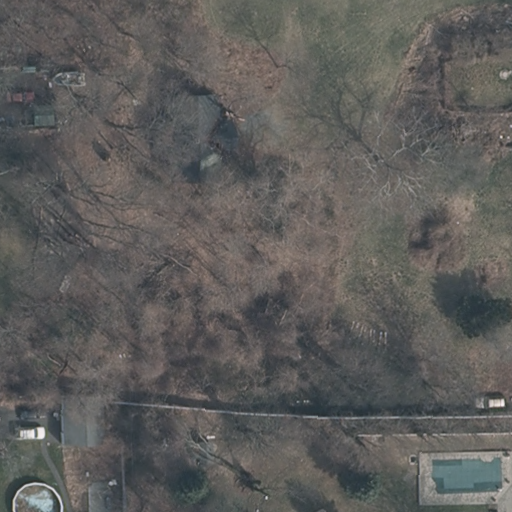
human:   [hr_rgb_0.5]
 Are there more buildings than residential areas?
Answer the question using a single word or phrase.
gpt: yes

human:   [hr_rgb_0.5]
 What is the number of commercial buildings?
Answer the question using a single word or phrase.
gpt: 0

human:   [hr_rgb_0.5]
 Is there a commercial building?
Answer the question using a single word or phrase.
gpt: no

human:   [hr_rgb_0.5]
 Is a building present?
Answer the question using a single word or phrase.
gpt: yes

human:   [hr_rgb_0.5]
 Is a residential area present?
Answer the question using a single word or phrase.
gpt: yes

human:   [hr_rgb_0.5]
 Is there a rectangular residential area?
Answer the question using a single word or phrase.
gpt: yes

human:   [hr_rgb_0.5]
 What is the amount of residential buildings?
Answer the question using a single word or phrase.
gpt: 1

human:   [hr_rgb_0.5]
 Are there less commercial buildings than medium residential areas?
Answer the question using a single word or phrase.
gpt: no

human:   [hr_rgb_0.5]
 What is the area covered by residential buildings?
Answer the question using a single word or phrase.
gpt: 209m2

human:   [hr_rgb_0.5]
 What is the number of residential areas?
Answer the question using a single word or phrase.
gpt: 1

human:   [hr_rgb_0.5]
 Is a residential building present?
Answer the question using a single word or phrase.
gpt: yes

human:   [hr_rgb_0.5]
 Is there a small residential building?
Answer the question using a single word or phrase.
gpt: no

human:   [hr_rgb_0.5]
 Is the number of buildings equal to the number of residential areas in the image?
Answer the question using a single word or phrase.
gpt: no

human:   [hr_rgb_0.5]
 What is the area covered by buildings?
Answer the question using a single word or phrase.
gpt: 298m2

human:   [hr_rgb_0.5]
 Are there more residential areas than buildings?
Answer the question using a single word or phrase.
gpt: no

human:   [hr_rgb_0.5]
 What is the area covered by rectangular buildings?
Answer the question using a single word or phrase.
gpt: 88m2

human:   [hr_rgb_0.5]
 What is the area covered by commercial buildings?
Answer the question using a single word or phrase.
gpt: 0m2

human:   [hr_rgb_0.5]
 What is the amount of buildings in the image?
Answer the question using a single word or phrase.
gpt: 2

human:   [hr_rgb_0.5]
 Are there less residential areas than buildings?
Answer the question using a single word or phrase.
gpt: yes

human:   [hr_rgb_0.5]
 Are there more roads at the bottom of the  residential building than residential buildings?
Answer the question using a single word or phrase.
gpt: no

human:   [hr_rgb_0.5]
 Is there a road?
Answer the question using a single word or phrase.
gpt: no

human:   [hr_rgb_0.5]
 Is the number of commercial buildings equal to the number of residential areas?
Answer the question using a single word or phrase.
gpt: no

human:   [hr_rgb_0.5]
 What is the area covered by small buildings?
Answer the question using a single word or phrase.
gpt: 88m2

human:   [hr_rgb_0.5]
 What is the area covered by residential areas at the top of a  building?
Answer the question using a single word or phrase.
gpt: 0m2

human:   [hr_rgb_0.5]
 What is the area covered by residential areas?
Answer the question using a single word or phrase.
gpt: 10595m2

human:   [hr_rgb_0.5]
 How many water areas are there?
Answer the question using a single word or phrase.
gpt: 0

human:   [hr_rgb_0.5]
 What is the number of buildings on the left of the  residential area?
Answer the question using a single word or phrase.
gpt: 0

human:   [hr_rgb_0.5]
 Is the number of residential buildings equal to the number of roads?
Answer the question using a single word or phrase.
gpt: no

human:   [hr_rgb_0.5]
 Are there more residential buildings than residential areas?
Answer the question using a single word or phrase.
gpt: no

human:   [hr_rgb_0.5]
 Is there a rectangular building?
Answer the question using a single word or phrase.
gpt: yes

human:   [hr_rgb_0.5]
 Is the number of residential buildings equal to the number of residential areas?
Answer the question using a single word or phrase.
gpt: yes

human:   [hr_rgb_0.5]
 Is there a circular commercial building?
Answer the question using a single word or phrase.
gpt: no

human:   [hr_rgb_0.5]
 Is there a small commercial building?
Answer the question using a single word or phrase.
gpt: no

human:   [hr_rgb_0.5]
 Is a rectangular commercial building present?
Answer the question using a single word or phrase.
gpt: no

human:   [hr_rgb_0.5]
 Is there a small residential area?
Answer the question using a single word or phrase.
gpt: no

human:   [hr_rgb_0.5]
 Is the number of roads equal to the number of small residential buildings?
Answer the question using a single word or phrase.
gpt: yes

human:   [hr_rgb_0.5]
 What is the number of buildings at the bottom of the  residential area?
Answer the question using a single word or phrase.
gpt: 1

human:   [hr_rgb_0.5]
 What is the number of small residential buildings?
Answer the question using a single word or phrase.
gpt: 0

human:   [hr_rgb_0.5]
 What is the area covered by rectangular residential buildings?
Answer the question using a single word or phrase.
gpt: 0m2

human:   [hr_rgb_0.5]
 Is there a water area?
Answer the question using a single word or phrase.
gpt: no

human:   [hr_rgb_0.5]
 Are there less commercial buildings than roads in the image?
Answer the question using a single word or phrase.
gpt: no

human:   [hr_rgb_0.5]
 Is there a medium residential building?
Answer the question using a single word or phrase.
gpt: yes

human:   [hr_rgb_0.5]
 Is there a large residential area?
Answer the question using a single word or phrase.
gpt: yes

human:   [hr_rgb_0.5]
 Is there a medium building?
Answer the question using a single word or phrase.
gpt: yes

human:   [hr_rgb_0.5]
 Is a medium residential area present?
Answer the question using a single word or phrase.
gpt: no

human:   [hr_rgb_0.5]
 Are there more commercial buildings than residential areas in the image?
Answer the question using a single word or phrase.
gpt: no

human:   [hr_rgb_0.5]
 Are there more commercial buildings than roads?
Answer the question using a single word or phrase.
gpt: no

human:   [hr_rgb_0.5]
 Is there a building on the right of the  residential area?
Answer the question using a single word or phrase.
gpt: yes

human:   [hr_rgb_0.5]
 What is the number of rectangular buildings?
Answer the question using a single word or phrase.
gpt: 1

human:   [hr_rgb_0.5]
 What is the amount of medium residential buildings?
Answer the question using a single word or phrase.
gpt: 1

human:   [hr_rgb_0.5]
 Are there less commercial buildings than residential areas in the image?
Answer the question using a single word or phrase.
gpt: yes

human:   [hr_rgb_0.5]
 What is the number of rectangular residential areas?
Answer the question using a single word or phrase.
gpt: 1

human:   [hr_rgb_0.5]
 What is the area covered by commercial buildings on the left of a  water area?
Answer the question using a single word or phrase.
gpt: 0m2

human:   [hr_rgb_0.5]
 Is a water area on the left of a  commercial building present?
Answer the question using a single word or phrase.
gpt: no

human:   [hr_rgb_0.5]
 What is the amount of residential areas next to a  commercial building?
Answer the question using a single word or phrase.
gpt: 0

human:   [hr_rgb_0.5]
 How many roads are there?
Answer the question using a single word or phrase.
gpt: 0

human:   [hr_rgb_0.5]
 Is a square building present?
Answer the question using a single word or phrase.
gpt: no

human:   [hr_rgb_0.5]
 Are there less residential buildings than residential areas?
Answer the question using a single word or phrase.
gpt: no

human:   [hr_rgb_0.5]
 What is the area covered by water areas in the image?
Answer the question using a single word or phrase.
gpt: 0m2

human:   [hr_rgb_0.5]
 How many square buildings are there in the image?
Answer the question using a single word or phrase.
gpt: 0

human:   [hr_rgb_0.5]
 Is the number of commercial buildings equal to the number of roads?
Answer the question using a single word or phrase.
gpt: yes

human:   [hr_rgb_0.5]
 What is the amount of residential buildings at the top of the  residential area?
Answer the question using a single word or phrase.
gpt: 1

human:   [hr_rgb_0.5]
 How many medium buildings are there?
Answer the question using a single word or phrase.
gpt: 1

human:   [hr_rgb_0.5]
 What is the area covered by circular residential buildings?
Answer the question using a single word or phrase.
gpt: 0m2